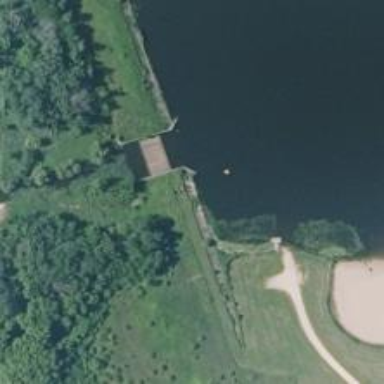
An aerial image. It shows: Dam along waterway.